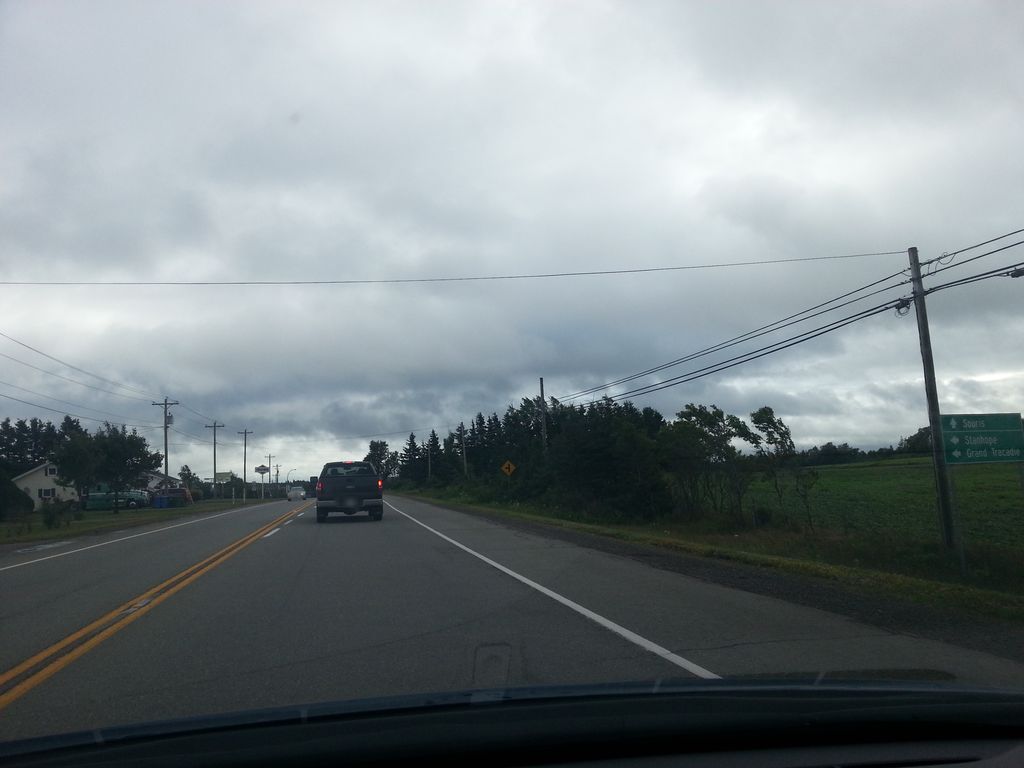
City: charlottetown